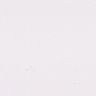
Metastatic tissue present: no